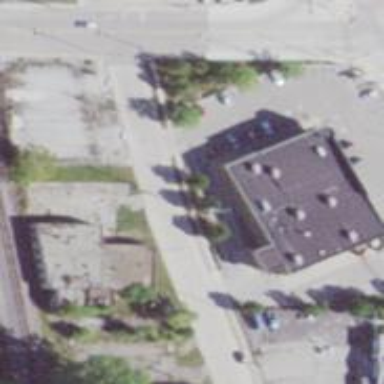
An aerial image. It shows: Building.